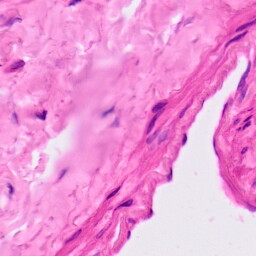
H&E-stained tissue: Lung